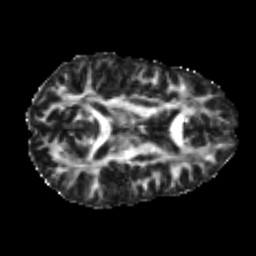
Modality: FA
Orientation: axial
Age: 24
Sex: male
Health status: healthy
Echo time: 0.074 s